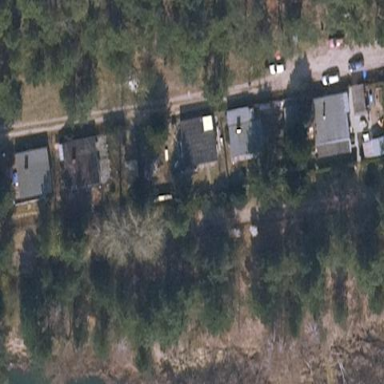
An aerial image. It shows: Residential area characterized by cottage settlement.